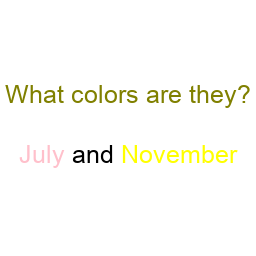
Color: pink, yellow
Background color: white
Question text color: olive